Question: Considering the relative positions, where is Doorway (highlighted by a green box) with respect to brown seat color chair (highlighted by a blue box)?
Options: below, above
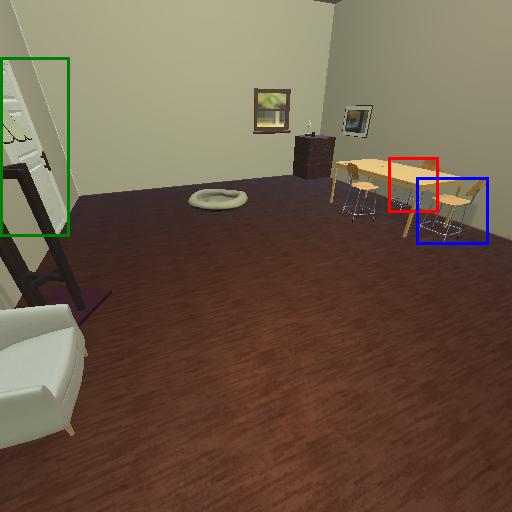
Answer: below